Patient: sex M, age 52
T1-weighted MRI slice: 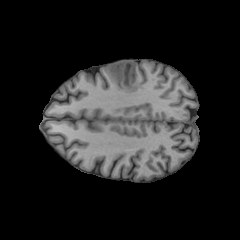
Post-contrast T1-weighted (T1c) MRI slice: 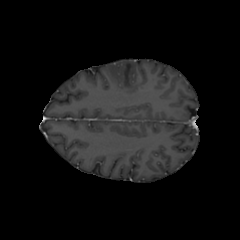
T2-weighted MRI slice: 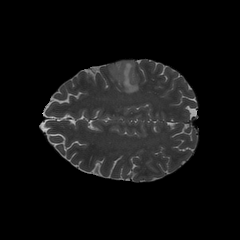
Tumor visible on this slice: yes
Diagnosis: Astrocytoma, IDH-wildtype
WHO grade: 3